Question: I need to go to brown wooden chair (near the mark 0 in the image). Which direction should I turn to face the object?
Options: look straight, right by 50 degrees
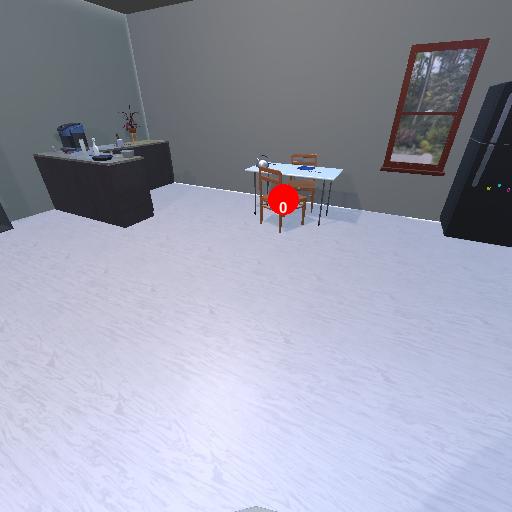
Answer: look straight